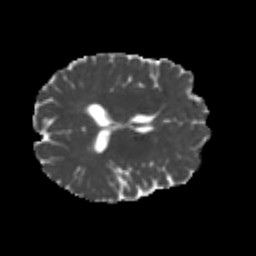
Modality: MD
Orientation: axial
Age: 22
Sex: male
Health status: healthy
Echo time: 0.074 s